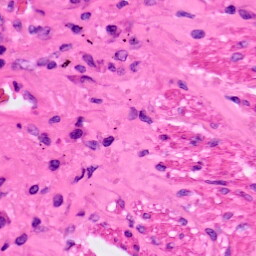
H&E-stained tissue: Lung